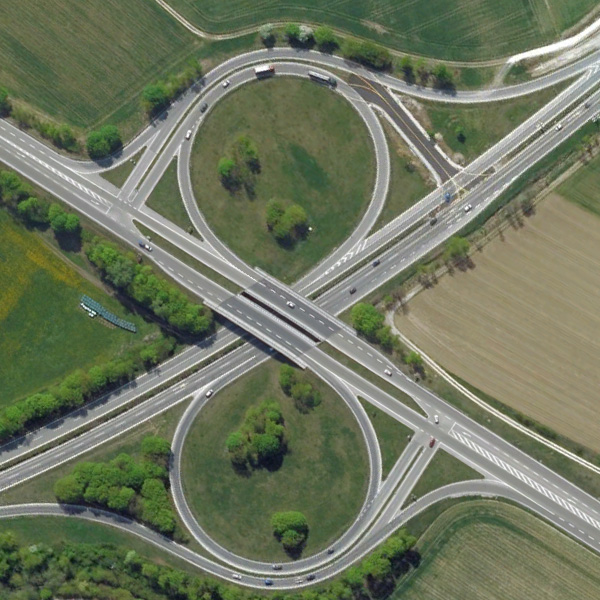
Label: Viaduct